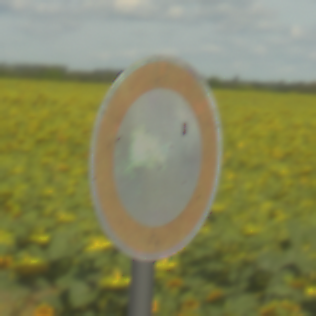
Verkehrszeichen: VerbotFahrzeugeAllerArt
Umgebung: Outdoor, RoadRail
Tageszeit: Midday
Wetter: PartlyCloudy
Licht: Natural
Jahreszeit: NotSpecified
Kontrast: HighContrast